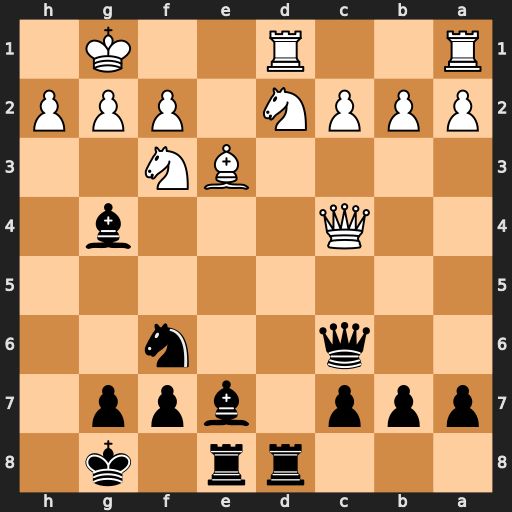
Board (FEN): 3rr1k1/ppp1bpp1/2q2n2/8/2Q3b1/4BN2/PPPN1PPP/R2R2K1
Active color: b
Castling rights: -
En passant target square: -
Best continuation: Bxf3 gxf3 Rxd2 Qxc6 Rxd1+